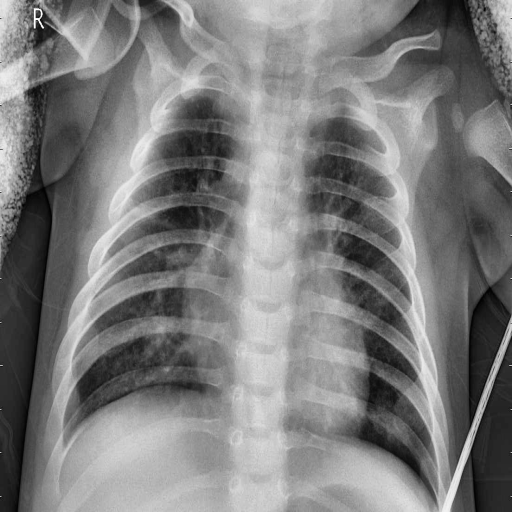
Finding: PNEUMONIA